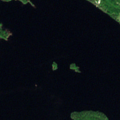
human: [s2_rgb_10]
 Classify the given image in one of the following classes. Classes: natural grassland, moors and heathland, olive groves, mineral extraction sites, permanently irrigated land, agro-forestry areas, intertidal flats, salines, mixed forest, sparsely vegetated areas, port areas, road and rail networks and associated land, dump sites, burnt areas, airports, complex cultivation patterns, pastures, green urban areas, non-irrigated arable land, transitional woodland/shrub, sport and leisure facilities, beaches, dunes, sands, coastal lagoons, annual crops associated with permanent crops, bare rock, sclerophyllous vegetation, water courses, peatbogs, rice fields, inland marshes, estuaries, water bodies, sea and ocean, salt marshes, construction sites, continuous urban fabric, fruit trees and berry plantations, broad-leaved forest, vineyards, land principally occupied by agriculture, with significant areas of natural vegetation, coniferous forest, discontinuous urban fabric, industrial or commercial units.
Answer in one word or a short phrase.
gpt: coniferous forest, mixed forest, water bodies